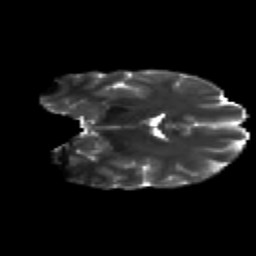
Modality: T2w
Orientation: coronal
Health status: healthy
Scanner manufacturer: siemens
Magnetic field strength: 3 T
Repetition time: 12 s
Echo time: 0.092 s